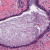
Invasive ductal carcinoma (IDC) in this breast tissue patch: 0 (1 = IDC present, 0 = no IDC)